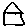
Label: house